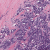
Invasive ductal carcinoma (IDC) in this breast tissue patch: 0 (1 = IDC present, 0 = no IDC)